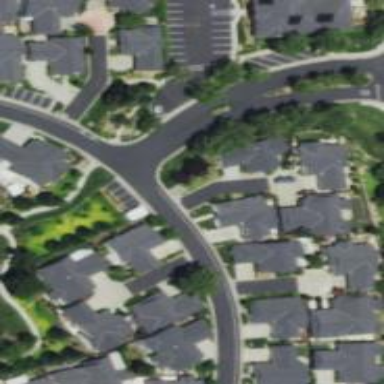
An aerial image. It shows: Living street.